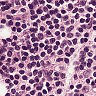
Metastatic tissue present: no